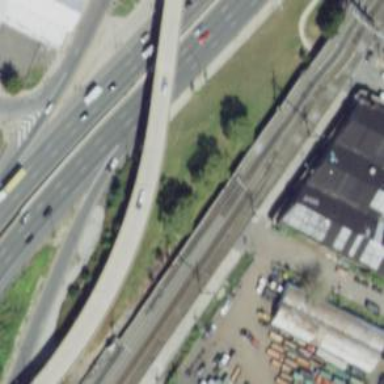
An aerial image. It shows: Railway with electrified contact lines running along embankment.